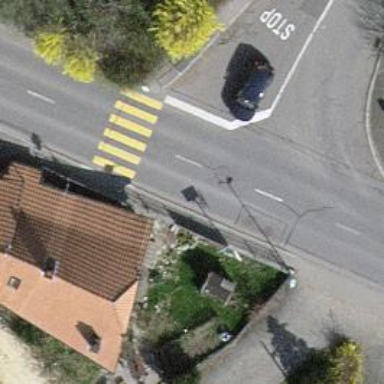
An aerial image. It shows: Uncontrolled zebra crossing with zebra markings.